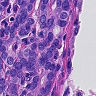
Metastatic tissue present: yes